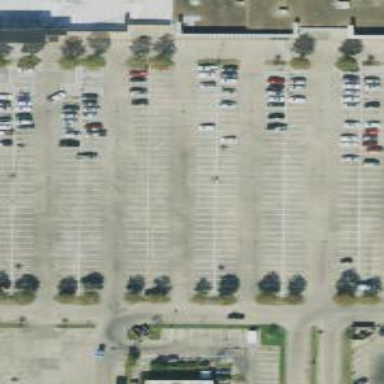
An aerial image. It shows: Parking space is available.